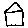
Label: house